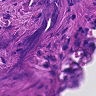
Metastatic tissue present: yes